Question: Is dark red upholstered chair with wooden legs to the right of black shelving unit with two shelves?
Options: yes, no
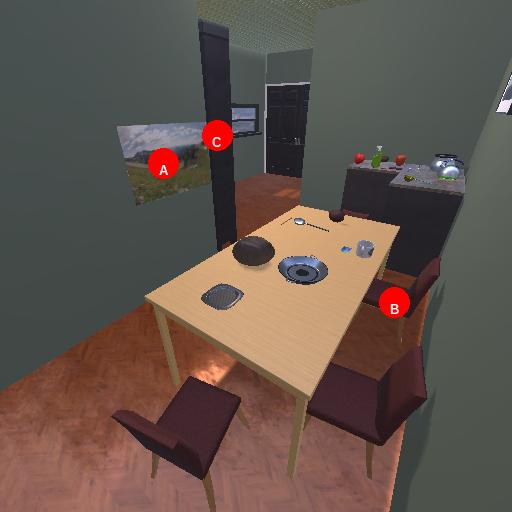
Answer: yes